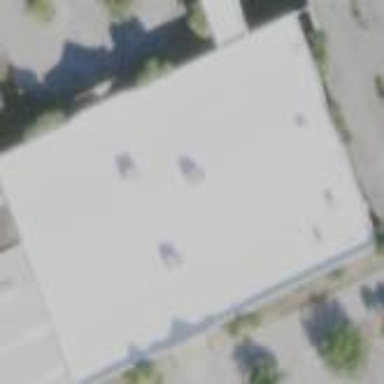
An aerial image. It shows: Part of the building is designated for retail.